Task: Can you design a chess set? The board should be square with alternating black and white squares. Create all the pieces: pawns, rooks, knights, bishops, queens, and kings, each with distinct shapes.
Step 3514:
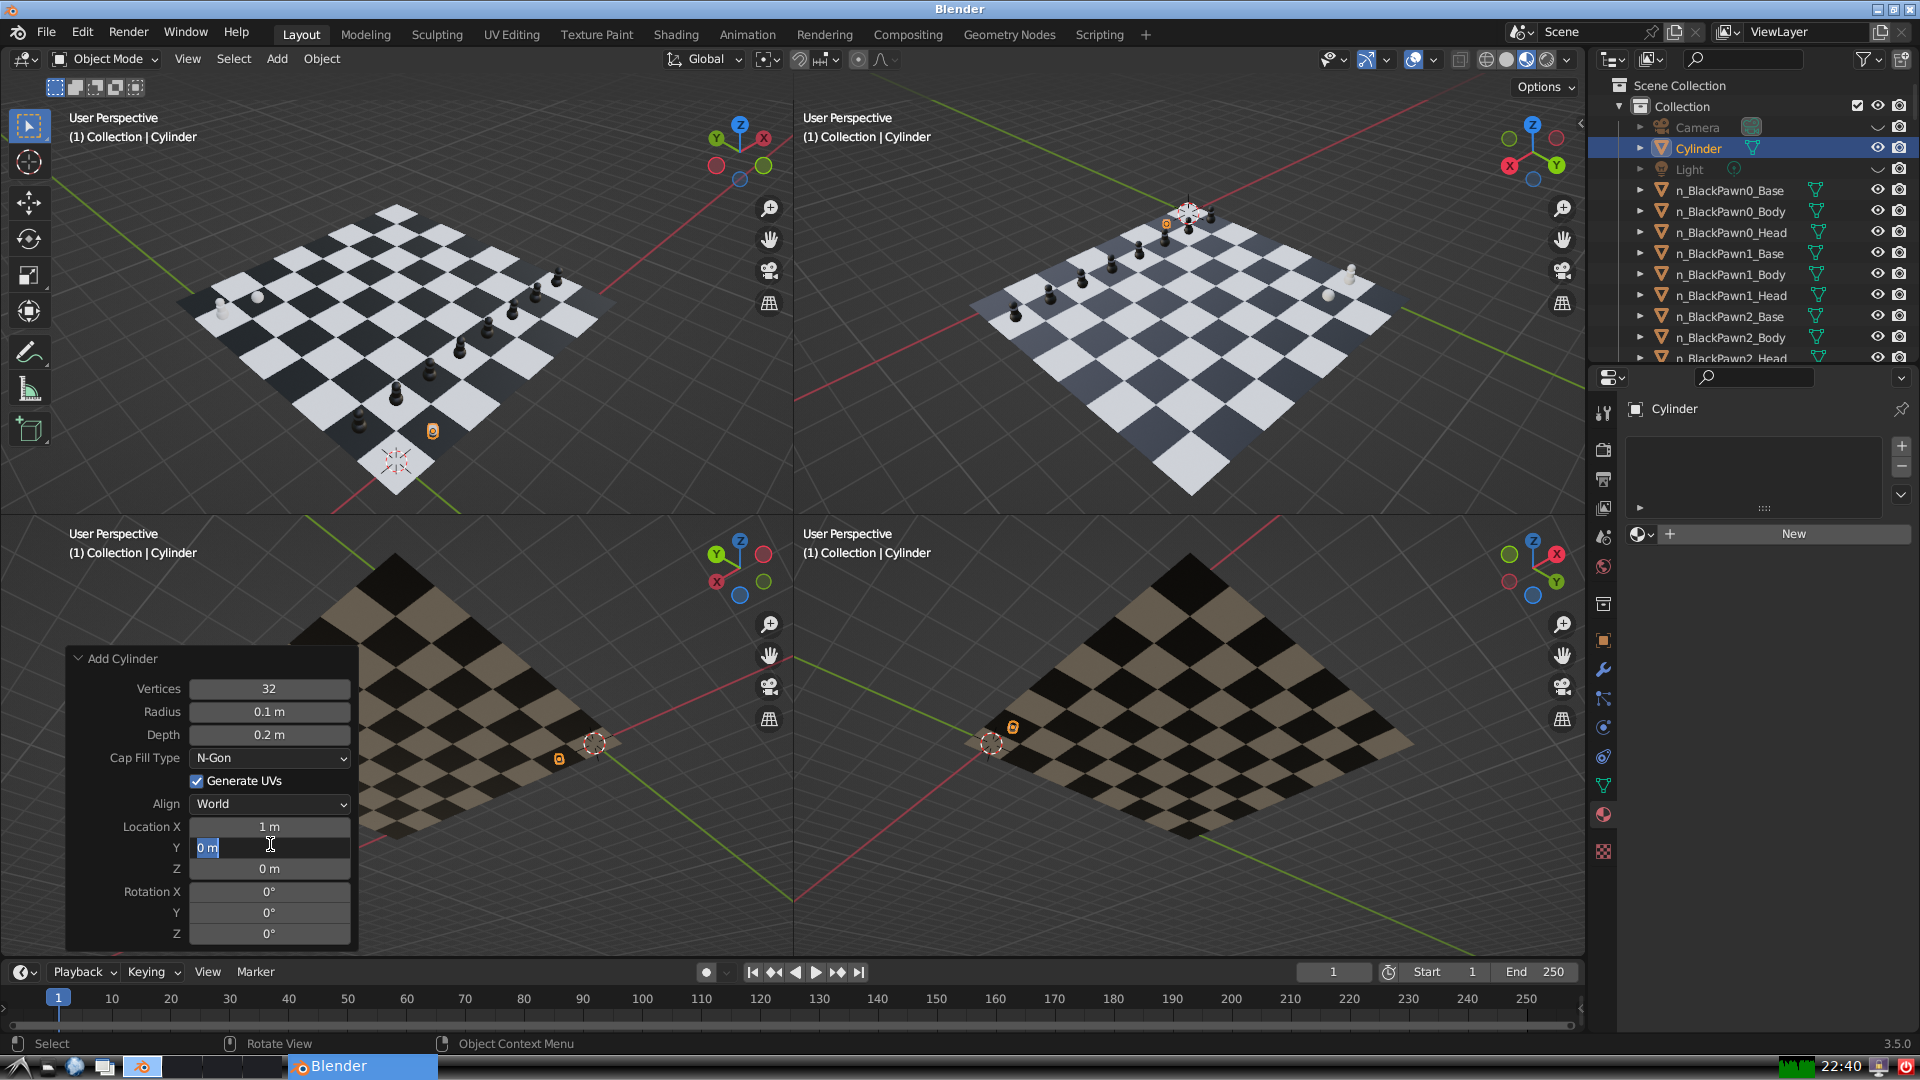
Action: input_text: 6.0